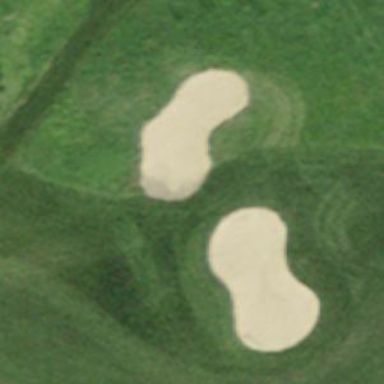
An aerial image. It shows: Bunker filled with sand on golf course.